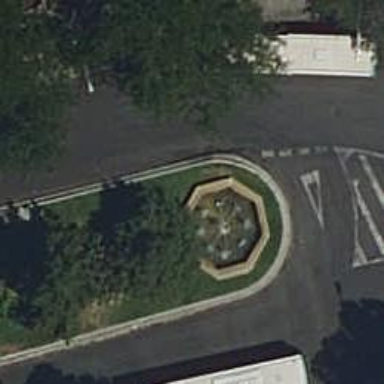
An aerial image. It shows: Fountain.